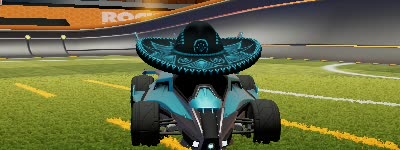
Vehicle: aftershock